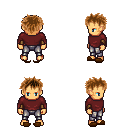
a pixel art fantasy rpg character, male body template, human, tanned skin, maroon long-sleeve shirt, metal pants, brown bedhead hairstyle, cloth bracers, brown slippers, four views (front, back, left, right), 2x2 character sprite sheet, small pixel art, hard edges, no anti-aliasing